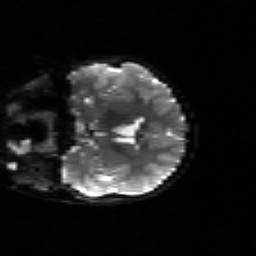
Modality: sbref
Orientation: coronal
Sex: male
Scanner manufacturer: siemens
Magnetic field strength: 3 T
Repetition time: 5 s
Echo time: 0.071 s